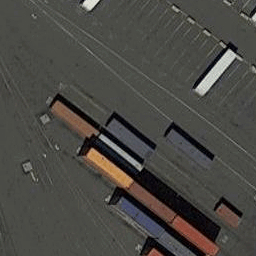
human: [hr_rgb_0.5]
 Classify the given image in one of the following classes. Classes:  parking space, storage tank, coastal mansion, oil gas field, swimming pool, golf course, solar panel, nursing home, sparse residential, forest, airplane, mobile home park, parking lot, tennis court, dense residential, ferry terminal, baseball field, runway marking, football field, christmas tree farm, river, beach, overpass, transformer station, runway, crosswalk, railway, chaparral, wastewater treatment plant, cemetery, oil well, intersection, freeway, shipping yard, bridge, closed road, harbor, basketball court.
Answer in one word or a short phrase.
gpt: shipping yard